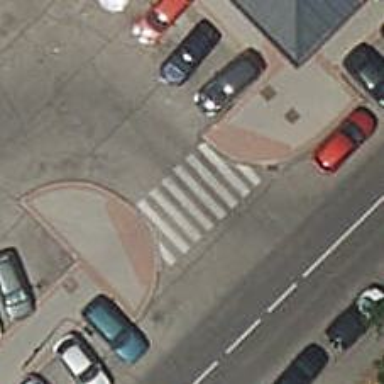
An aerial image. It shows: Paved footway with zebra crossing.